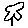
Label: flower